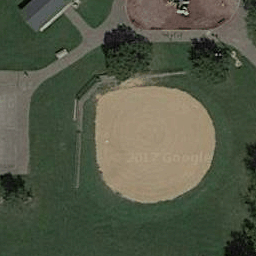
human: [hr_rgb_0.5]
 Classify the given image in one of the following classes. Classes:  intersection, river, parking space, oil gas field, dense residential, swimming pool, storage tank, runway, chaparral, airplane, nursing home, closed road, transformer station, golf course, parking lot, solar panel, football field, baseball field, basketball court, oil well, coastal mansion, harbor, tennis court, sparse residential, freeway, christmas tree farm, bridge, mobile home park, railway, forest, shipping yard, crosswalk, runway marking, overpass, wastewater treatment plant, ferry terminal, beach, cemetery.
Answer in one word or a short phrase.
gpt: baseball field